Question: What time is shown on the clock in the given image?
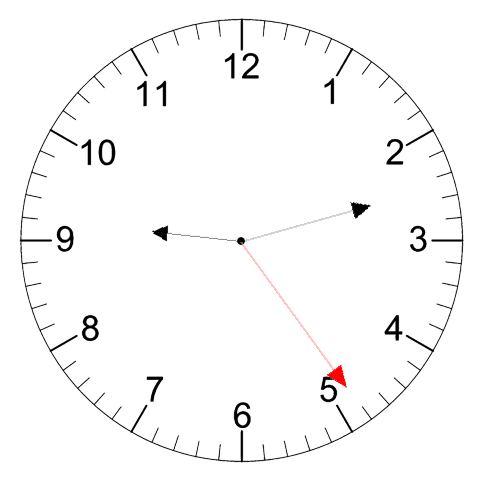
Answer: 09:12:24